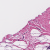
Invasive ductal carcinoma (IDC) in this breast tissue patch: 0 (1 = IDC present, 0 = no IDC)